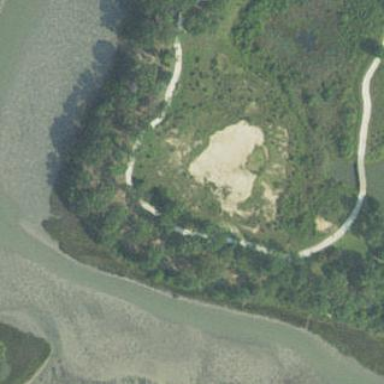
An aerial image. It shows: Golf bunker filled with natural sand.